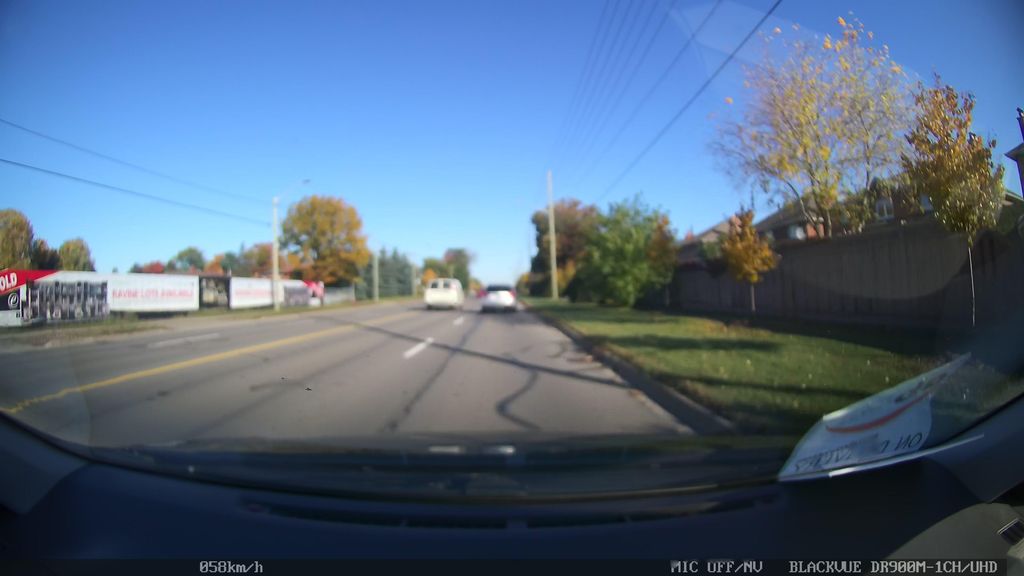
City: toronto